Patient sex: M
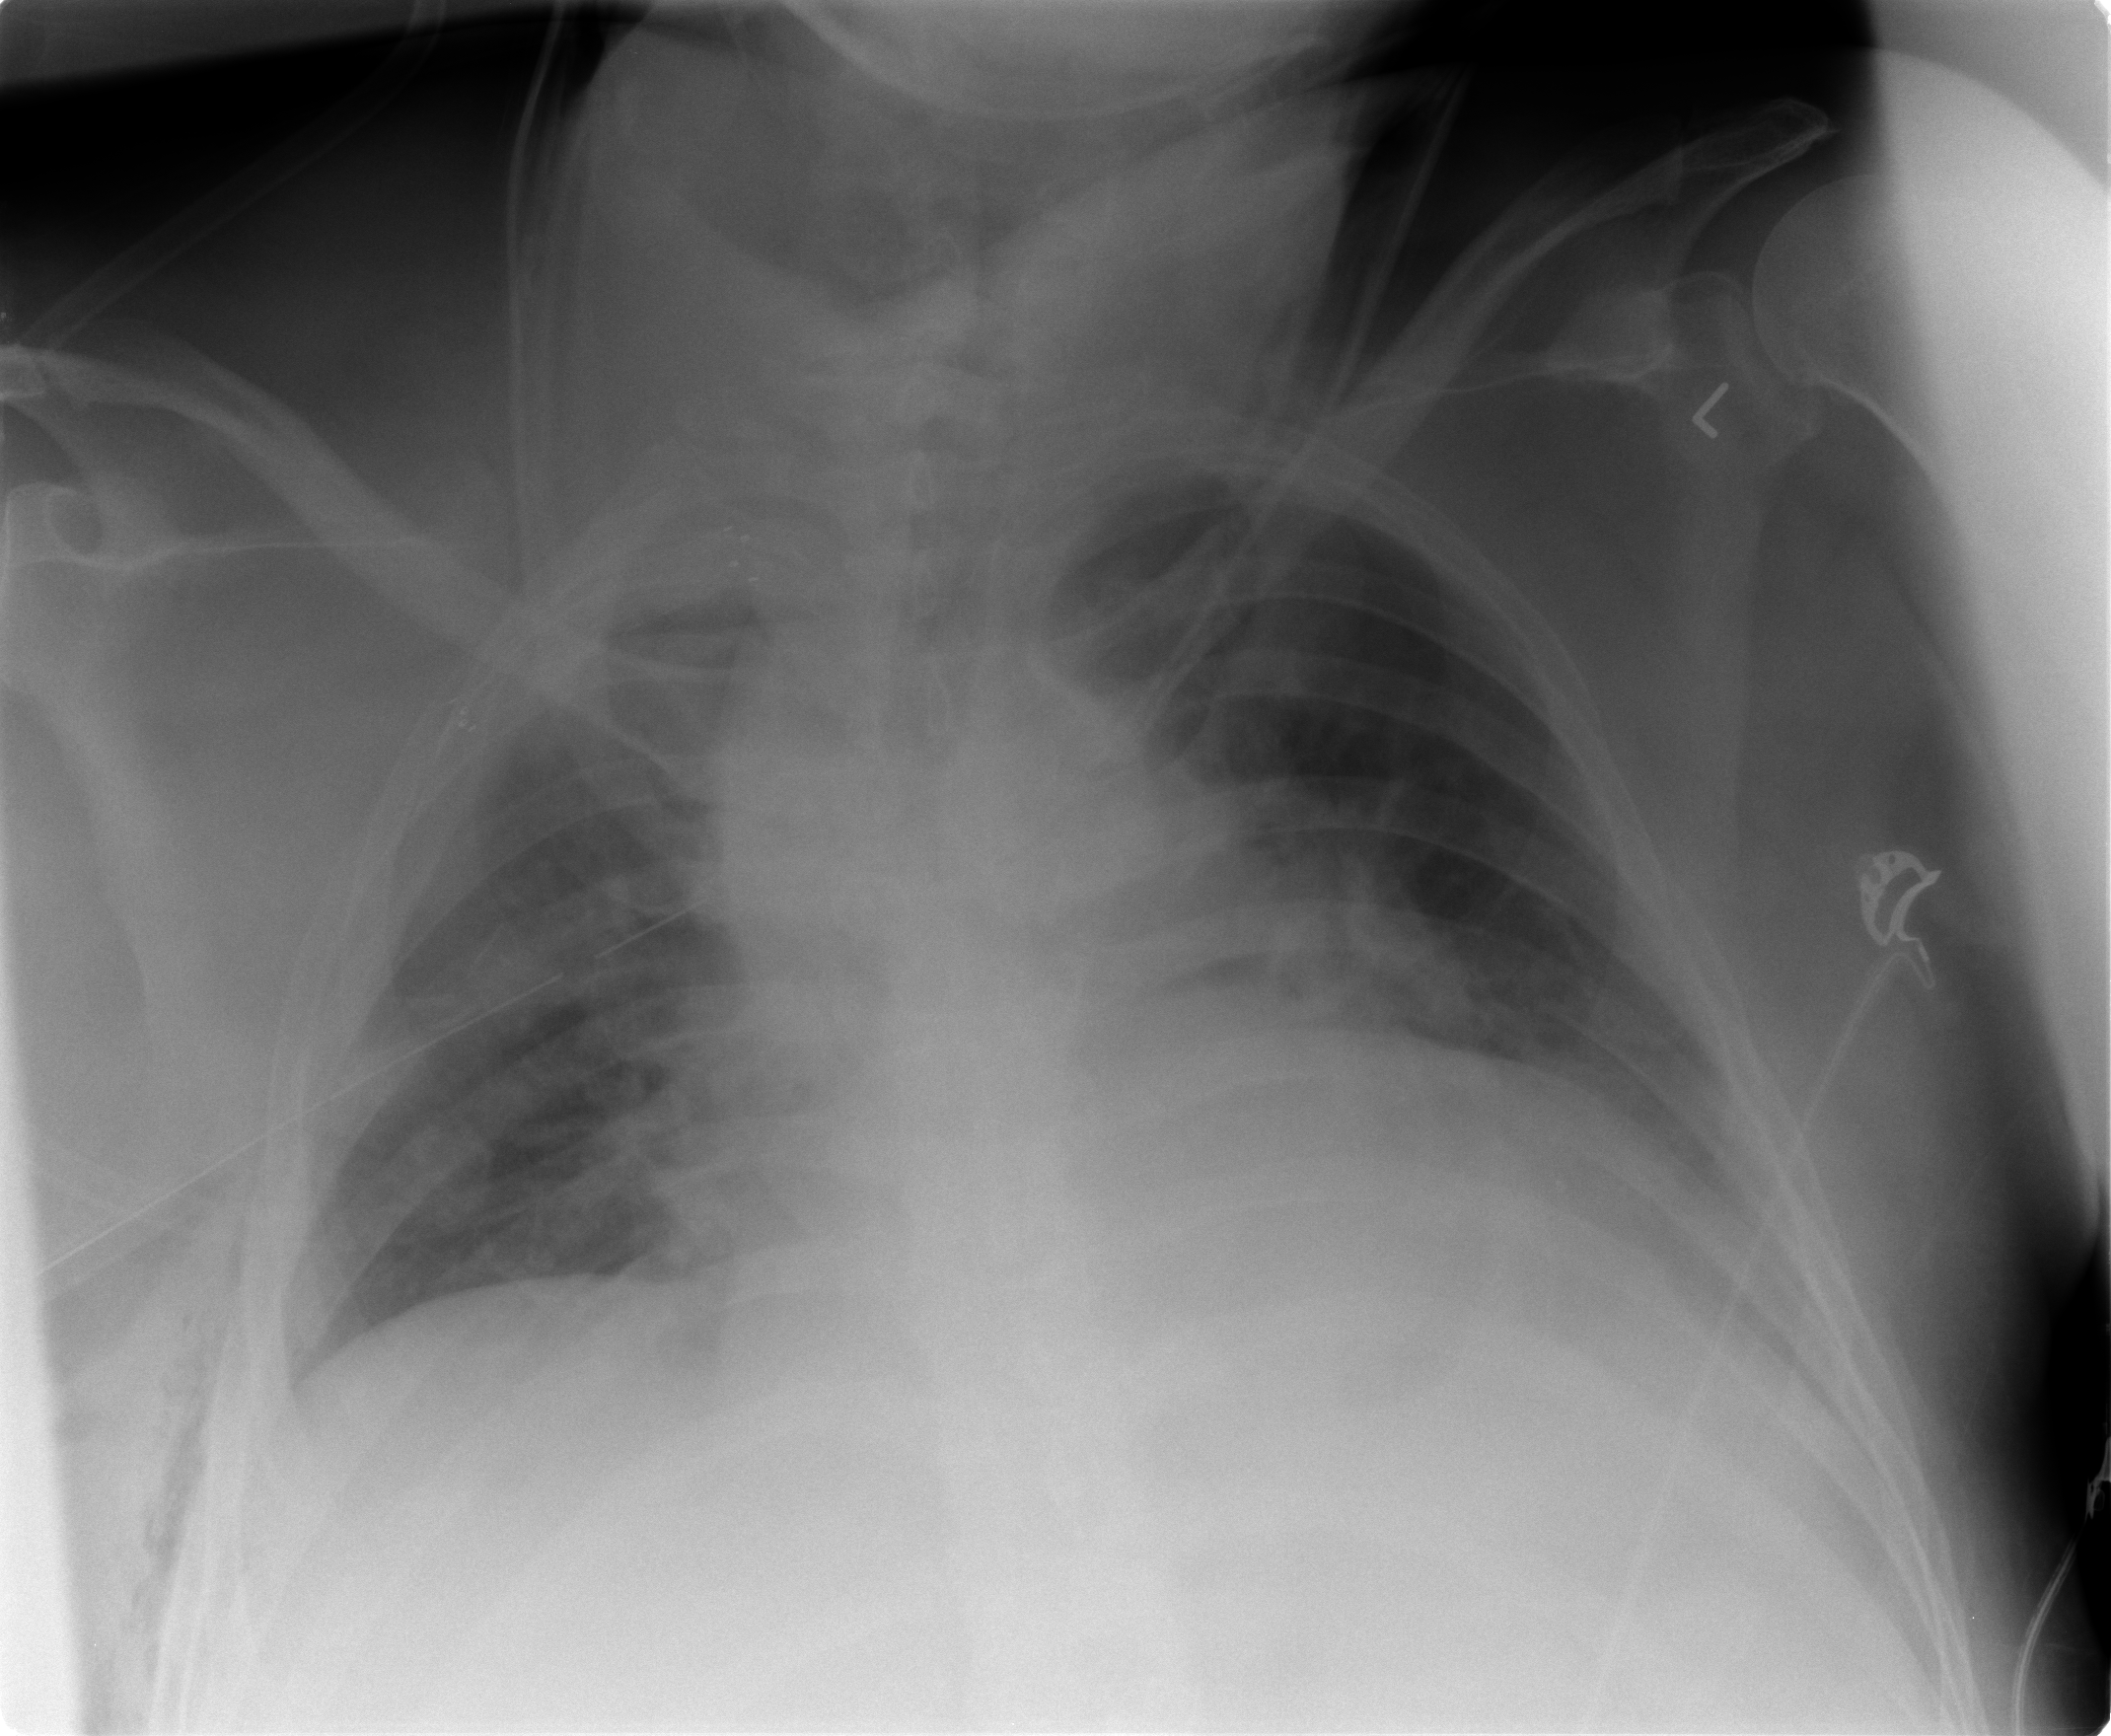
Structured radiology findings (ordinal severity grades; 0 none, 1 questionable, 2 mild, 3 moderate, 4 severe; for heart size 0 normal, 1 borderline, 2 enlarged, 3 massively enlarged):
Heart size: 0
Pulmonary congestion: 2
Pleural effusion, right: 0
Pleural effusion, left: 2
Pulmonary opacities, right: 0
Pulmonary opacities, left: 0
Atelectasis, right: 2
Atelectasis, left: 0